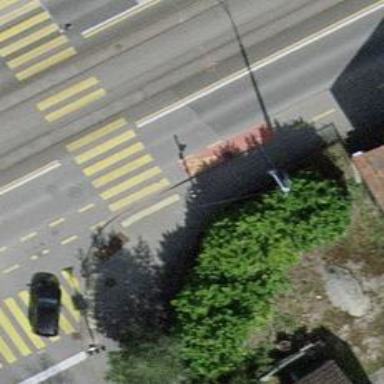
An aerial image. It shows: Asphalt sidewalk along the footway.